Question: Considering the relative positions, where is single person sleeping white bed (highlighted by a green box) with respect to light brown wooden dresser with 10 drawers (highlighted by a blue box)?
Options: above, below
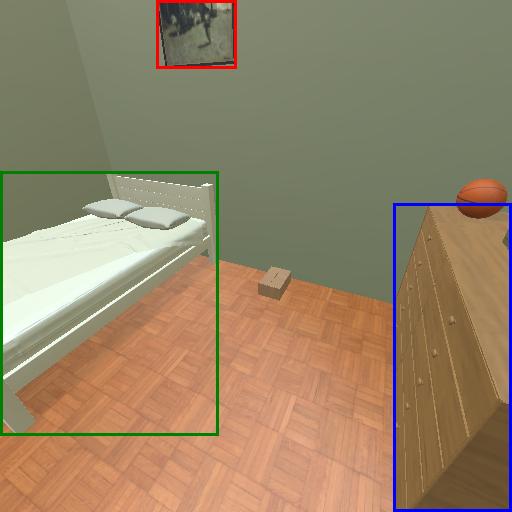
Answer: above